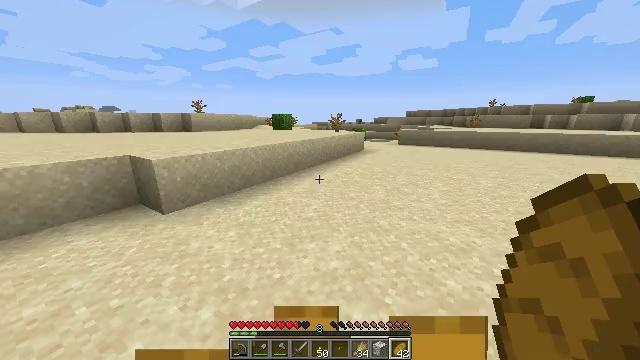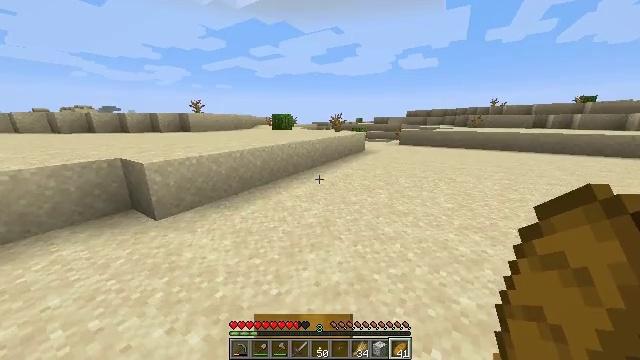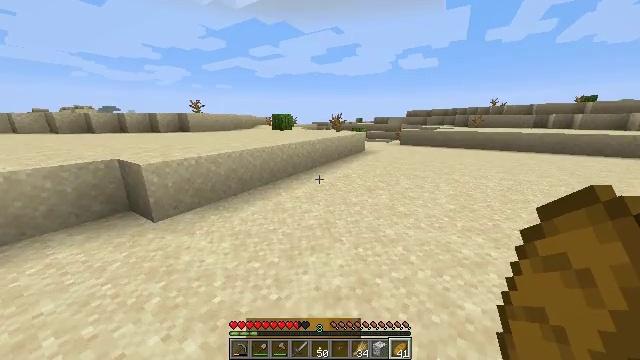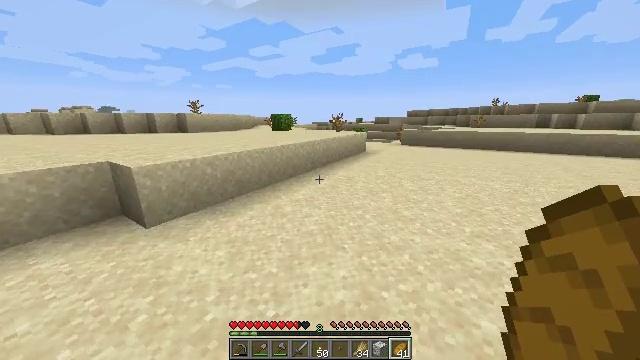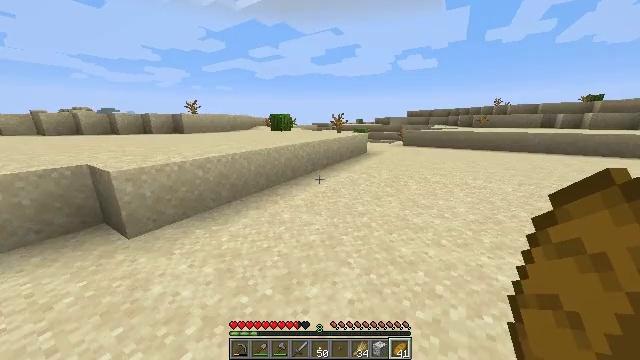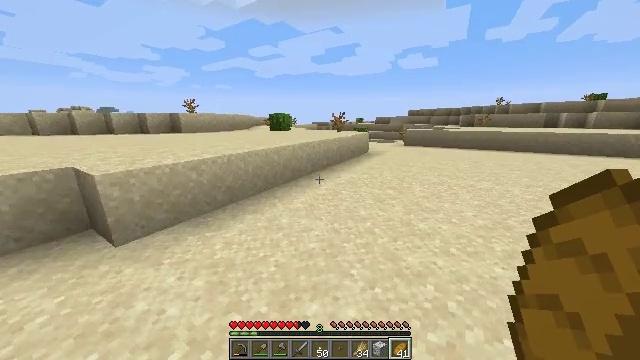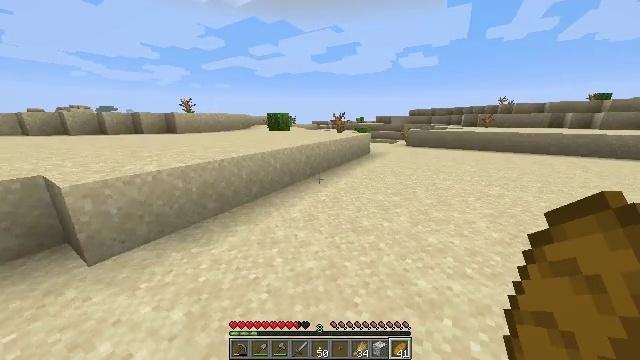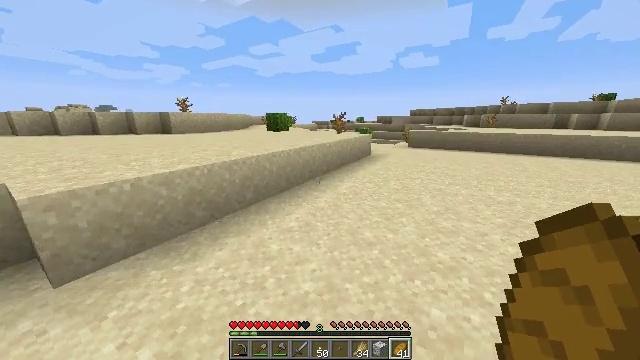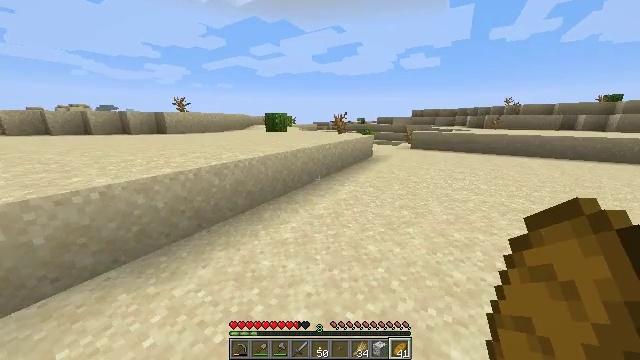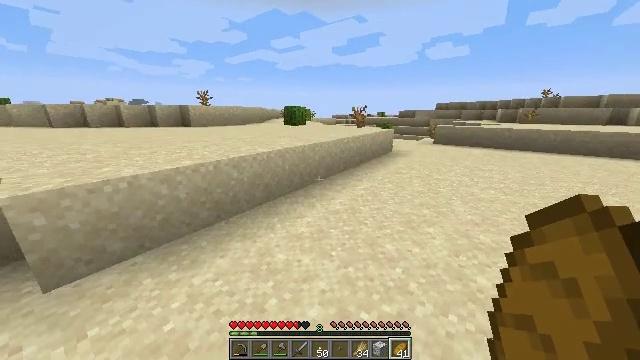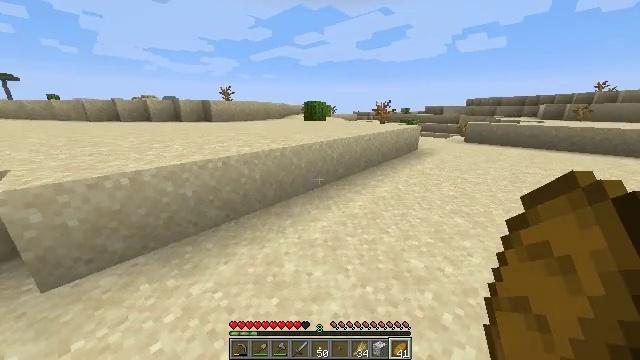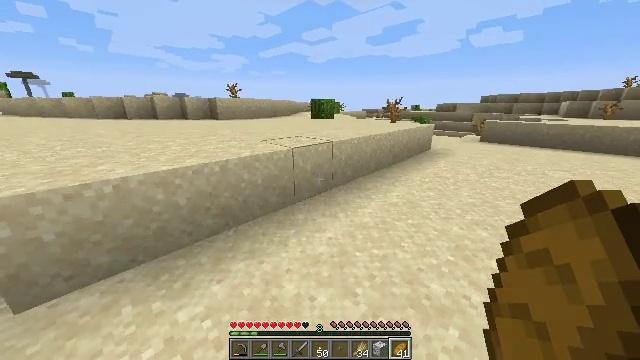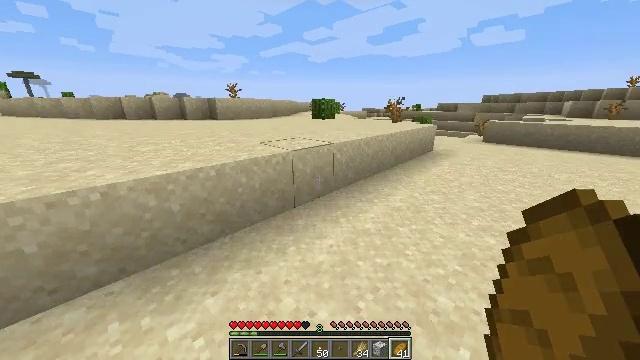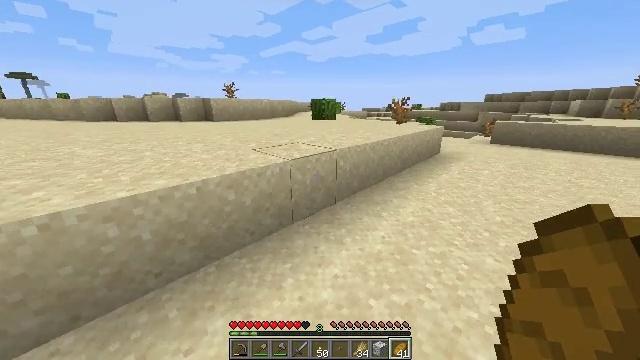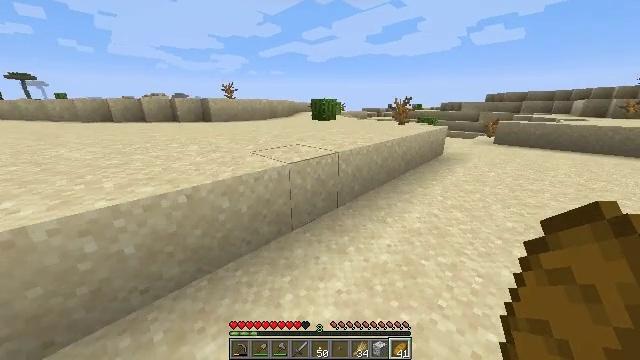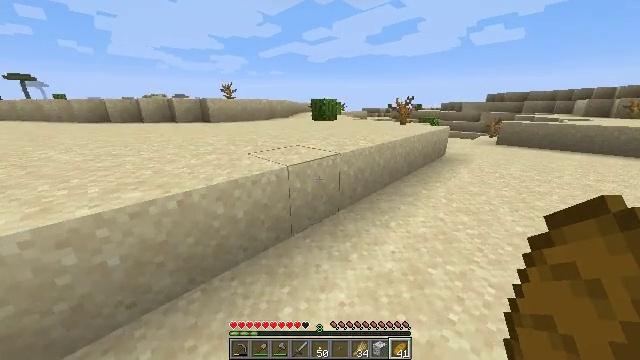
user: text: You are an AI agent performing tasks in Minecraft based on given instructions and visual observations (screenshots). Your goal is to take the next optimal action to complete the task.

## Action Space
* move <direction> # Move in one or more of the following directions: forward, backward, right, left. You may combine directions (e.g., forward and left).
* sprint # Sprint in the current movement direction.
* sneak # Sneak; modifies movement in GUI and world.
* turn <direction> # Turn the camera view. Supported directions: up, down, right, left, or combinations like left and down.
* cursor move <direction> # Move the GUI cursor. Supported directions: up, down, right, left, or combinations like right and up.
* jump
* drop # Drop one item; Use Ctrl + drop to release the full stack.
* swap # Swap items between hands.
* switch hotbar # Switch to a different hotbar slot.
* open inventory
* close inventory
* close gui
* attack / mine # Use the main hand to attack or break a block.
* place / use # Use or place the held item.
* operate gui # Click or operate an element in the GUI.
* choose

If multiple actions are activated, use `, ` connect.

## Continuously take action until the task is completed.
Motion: motion action
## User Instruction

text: Collect orange terracotta for building.
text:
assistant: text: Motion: move forward, use / place
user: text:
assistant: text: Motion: move forward, use / place
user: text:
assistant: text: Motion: move forward, use / place
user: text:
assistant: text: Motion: move forward, use / place
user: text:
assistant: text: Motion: move forward
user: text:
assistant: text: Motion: move forward, sprint
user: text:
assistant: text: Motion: move forward, sprint
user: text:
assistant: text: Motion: move forward, sprint
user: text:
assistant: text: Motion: move forward, sprint, turn left and down
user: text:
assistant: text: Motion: move forward, sprint, turn left and down
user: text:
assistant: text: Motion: move forward, sprint, turn left
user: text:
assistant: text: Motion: move forward, sprint
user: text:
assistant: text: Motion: move forward, sprint
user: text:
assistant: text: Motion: move forward, sprint
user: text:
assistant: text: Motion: move forward, sprint
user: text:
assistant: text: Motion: move forward, sprint
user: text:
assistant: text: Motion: move forward, sprint, jump
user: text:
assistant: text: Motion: move forward, sprint, jump
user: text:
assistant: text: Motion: move forward, sprint, jump
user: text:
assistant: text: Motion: move forward, sprint, jump
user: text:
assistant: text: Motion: move forward, sprint, jump
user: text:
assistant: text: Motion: move forward, sprint, jump
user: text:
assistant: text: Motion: move forward, sprint, jump
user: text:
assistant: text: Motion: move forward, sprint, jump
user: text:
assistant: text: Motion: move forward, sprint, turn left
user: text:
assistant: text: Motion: move forward, sprint, turn left and down
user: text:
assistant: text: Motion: move forward, sprint, turn left
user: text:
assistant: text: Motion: move forward, sprint, turn left
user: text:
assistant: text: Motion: move forward, sprint, turn left
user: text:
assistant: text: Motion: move forward, sprint